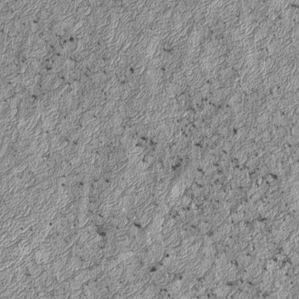
Label: frost